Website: home-depot
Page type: payment
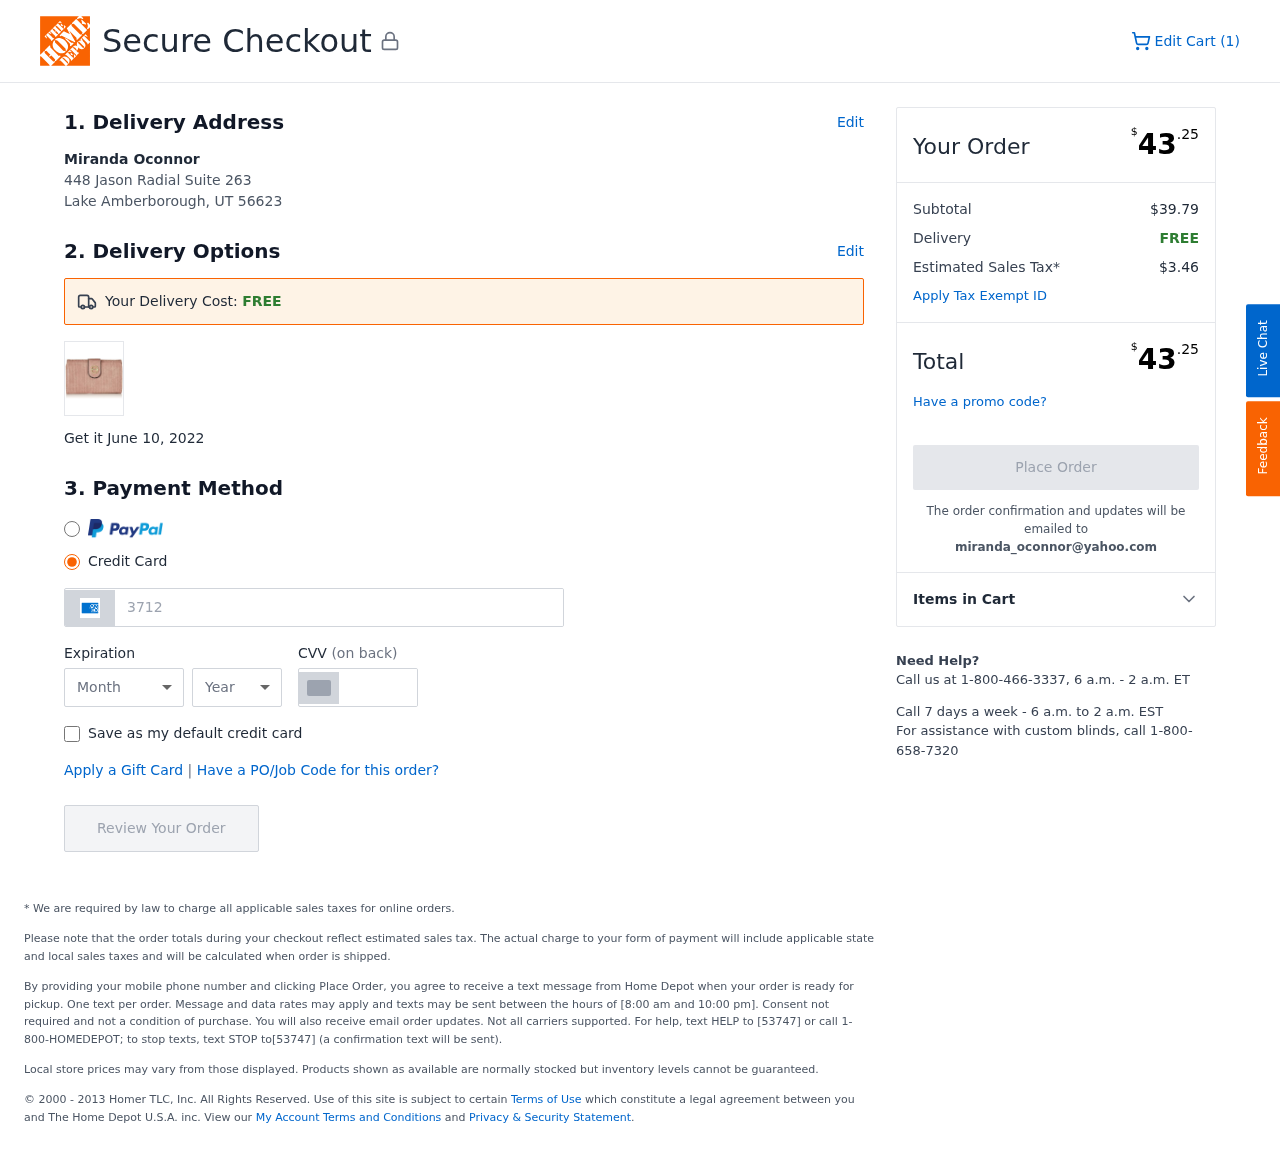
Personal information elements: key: PII_CARD_CVV
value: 2295
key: PII_CARD_EXPIRY_MONTH
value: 06
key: PII_CARD_EXPIRY_YEAR
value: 27
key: PII_CARD_NUMBER
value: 3712 6483 1432 854
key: PII_CITY_STATE_ZIP
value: Lake Amberborough, UT 56623
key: PII_EMAIL
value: miranda_oconnor@yahoo.com
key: PII_FULLNAME
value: Miranda Oconnor
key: PII_STREET
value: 448 Jason Radial Suite 263
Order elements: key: ORDER_NUM_ITEMS
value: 1
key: ORDER_DELIVERY_DATE
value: June 10, 2022
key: ORDER_TOTAL
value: $43.25
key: ORDER_SUBTOTAL
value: $39.79
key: ORDER_SHIPPING_COST
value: FREE
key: ORDER_TAX
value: $3.46